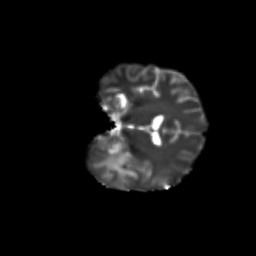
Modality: T2w
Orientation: coronal
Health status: ill
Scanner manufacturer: siemens
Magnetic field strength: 3 T
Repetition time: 6.8 s
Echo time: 0.097 s